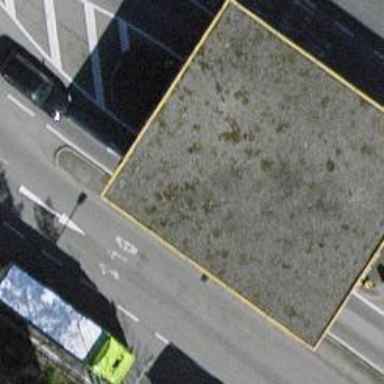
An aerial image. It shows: Border control barrier with traffic calming table.